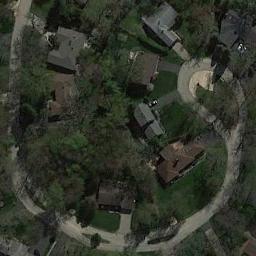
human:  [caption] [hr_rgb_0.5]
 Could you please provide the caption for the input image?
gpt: The trees in the mid-sized residential areas are not green .

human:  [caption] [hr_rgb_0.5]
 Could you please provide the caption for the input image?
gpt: The medium residential is on the grass next to some trees and road .

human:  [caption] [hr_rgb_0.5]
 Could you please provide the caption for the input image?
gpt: The medium residential area has some houses and trees on the grass and a road goes through the medium residential area .

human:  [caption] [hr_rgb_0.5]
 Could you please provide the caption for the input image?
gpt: There are numerous buildings of different shapes and sizes in medium residential area .

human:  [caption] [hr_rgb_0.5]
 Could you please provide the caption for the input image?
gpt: There are some buildings and green trees on the medium residential area .